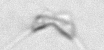
Label: Asterionellopsis_glacialis